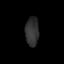
Tissue: prostate
Cell type: T cells
Senescence score: 0.6961
Nuclear area (px): 381
Mean DAPI intensity: 49.213